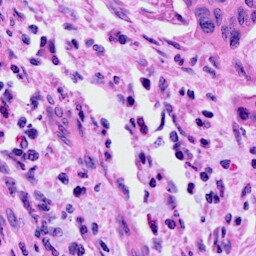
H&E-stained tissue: Cervix